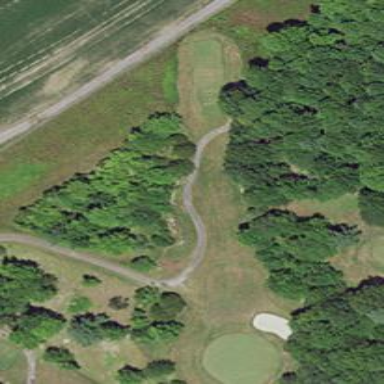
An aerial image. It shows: Golf rough area.